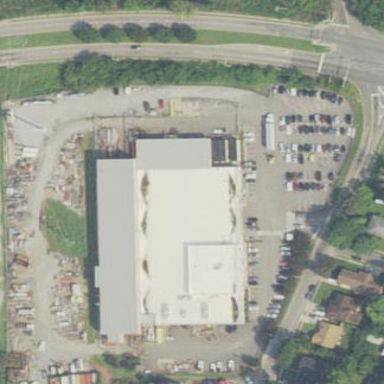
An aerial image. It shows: Commercial building.